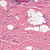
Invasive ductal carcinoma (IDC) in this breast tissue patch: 0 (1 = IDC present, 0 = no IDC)